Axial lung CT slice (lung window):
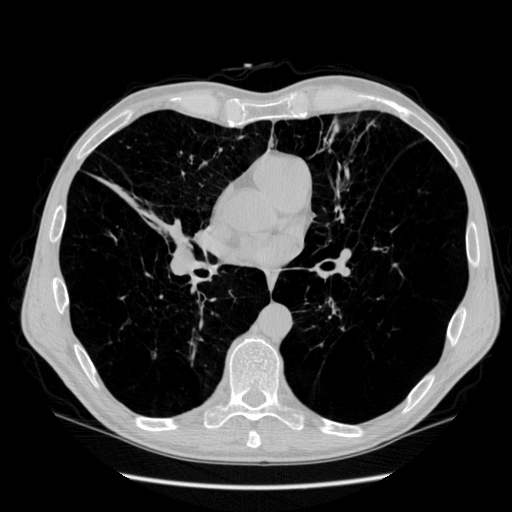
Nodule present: no